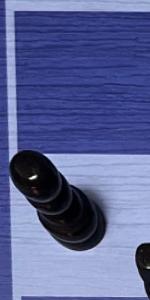
Label: Pawn_Black